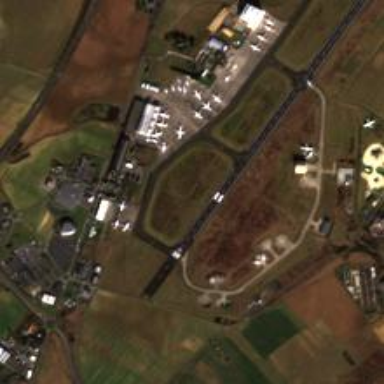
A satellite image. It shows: Airtanker base located at the airport.